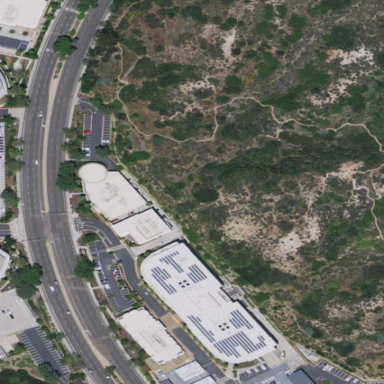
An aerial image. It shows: Commercial area.